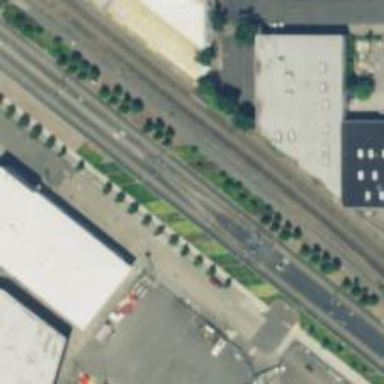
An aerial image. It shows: Light rail siding with electrified contact line.